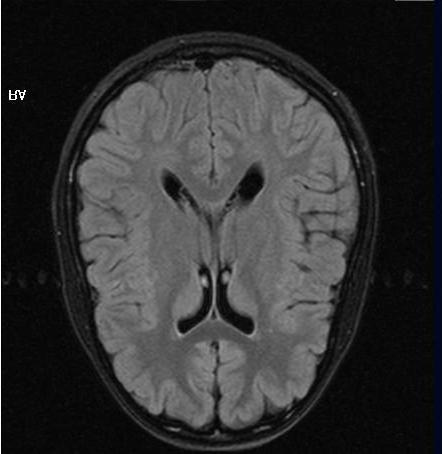
Label: notumor